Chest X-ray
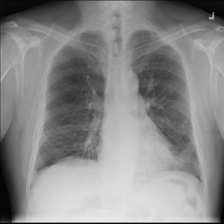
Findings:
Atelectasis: positive
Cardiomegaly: negative
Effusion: negative
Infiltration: negative
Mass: negative
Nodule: negative
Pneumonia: negative
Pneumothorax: negative
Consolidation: negative
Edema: negative
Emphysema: negative
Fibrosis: negative
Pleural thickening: negative
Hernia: negative